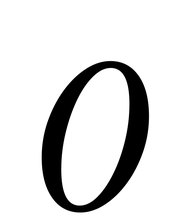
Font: InstrumentSerif-Italic